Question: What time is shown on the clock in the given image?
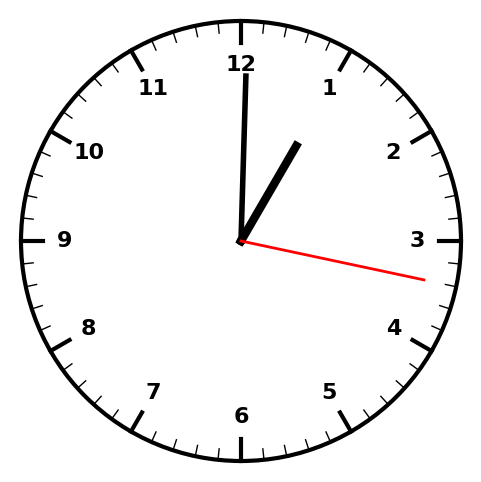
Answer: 01:00:17